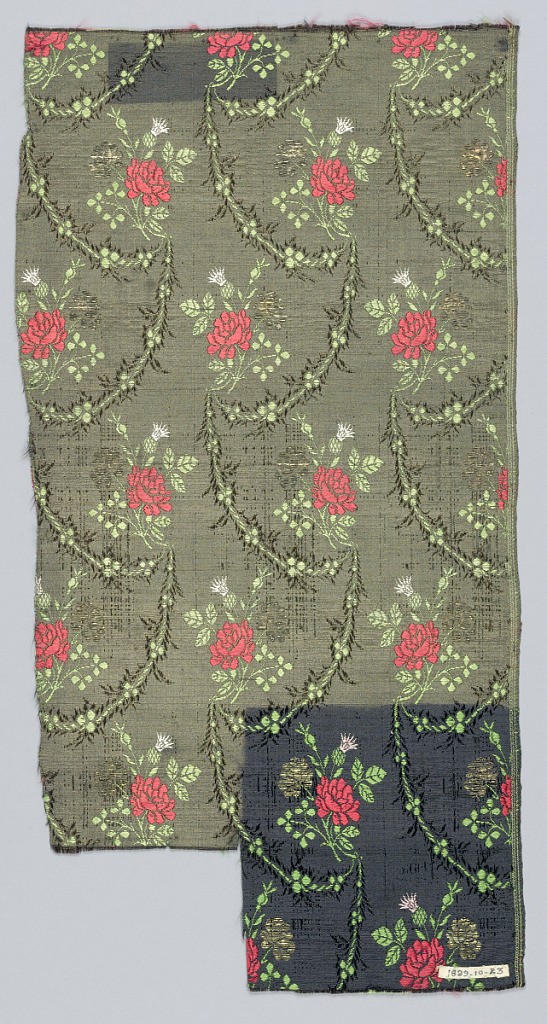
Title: Fragment
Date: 19th century
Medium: silk, metallic Technique: woven
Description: Angular stems on dark ground. Right selvage present.